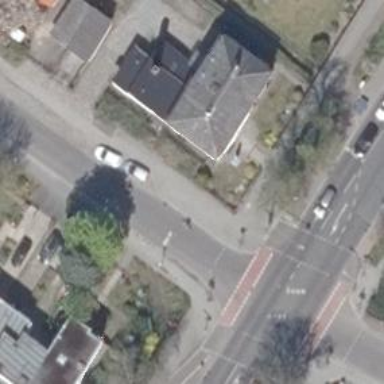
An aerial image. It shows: Road with traffic signals.